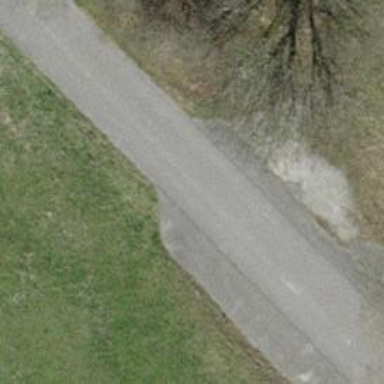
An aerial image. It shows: Unpaved track road.